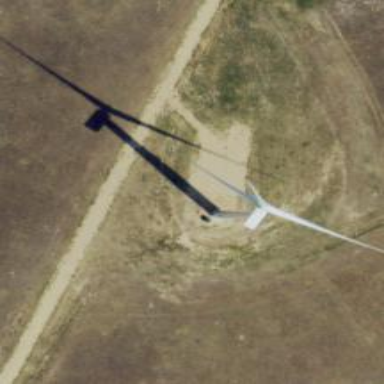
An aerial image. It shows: Wind turbine generator that utilizes wind as its source for generating electricity. It is of the horizontal axis type.